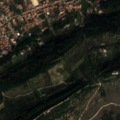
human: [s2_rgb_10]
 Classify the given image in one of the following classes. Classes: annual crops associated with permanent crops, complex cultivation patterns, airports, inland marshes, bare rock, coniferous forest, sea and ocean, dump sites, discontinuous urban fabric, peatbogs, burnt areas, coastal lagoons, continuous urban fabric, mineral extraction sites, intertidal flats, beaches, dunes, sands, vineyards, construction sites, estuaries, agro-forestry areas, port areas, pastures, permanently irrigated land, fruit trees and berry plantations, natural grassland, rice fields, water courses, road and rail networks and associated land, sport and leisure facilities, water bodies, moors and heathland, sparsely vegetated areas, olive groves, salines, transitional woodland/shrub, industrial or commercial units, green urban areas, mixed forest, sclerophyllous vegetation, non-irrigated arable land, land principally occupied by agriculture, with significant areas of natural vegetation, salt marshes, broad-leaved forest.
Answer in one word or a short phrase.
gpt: discontinuous urban fabric, annual crops associated with permanent crops, land principally occupied by agriculture, with significant areas of natural vegetation, broad-leaved forest, mixed forest, transitional woodland/shrub